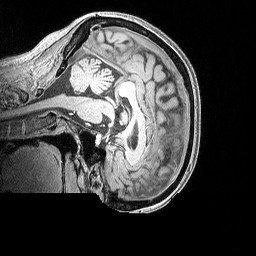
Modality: MP2RAGE
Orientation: sagittal
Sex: female
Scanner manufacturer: siemens
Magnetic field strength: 3 T
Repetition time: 5 s
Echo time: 0.00292 s